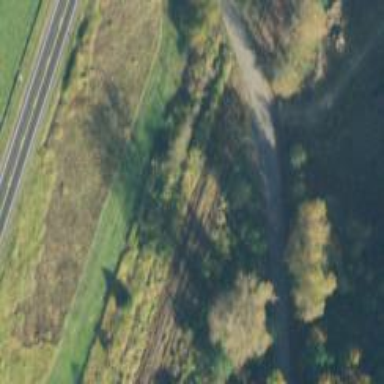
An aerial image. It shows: Disused railway.